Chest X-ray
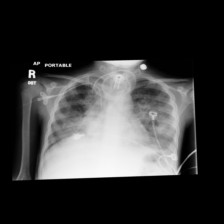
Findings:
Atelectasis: negative
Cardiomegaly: negative
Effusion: negative
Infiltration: positive
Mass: negative
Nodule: negative
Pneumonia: negative
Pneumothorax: negative
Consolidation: positive
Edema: negative
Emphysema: negative
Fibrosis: negative
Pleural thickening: negative
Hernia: negative